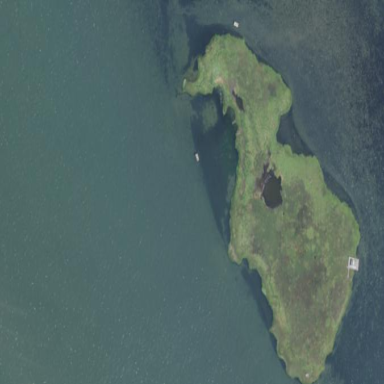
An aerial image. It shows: Islet along the coastline.